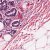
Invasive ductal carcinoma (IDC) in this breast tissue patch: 1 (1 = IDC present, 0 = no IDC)